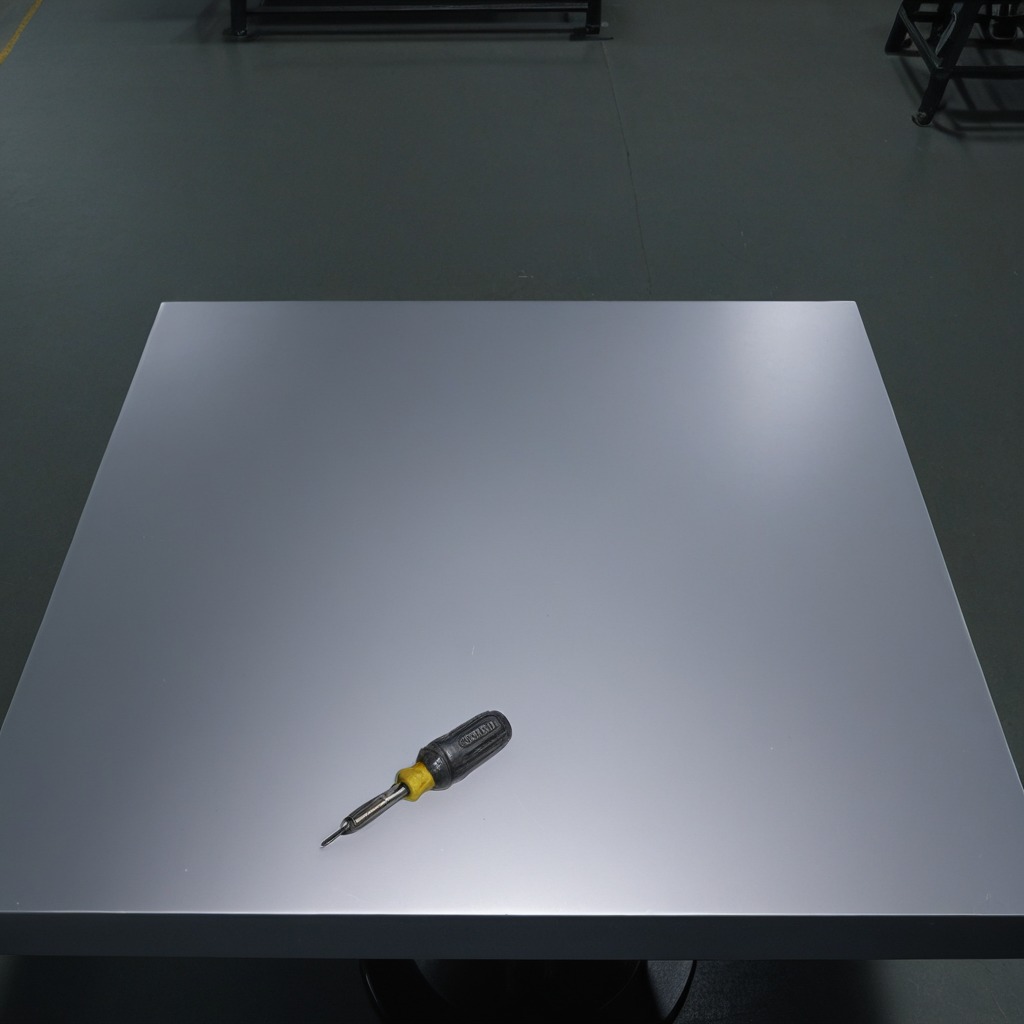
A screwdriver is lying on the tabletop in the basement in the evening.